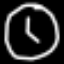
Label: clock